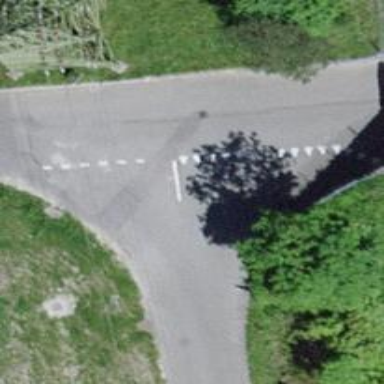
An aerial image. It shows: Road with "give way" sign.